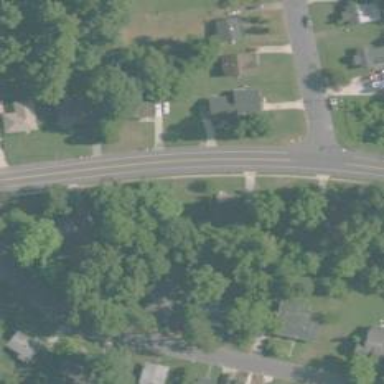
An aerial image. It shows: Tertiary road with sidewalk on the left.